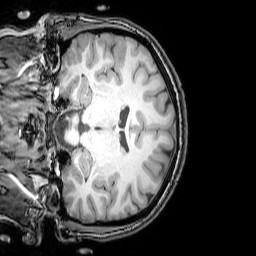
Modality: T1w
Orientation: coronal
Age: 23
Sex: female
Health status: healthy
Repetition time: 0.081 s
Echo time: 0.037 s